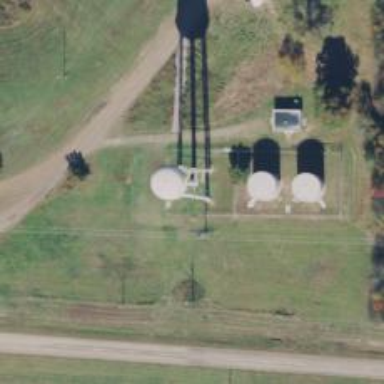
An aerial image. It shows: Water tower that is man-made.